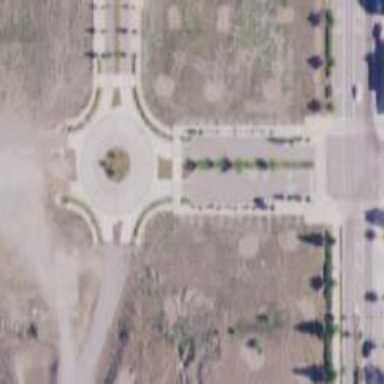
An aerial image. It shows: Unclassified road featuring roundabout.